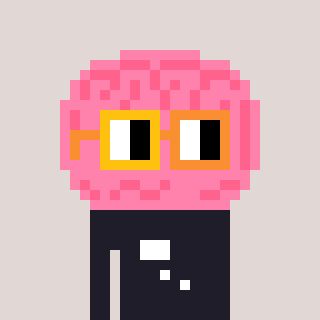
a pixel art character with square yellow and orange glasses, a brain-shaped head and a grayscale-colored body on a warm background